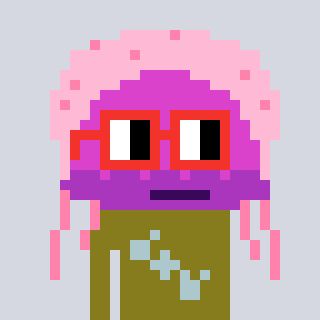
a pixel art character with square red glasses, a jellyfish-shaped head and a gunk-colored body on a cool background